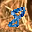
Label: 8